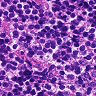
Metastatic tissue present: no